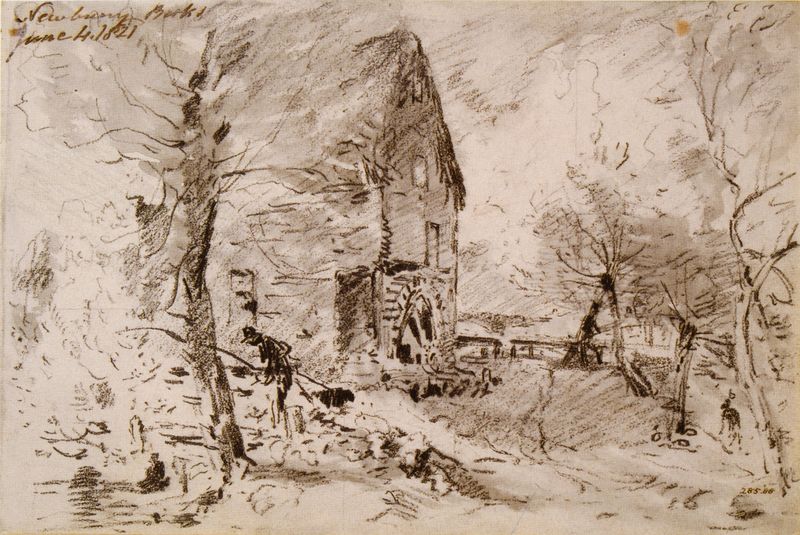
Titel: A Watermill at Newbury
Künstler: John Constable
Standort: London
Institution: Victoria & Albert Museum
Schlagwörter: baum, himmel, mann, schatten, wasser, weiß, wolken, bäume, fluss, landschaft, menschen, teich, äste, braun, fenster, hut, männer, schwarz, skizze, tür, zeichnung, dach, gebäude, haus, hund, tier, tiere, weg, wiese, wolke, zaun, beige, mensch, signatur, ast, bach, feld, mühle, natur, wind, brücke, busch, büsche, pfad, sträucher, figur, pflanzen, wald, zart, arbeit, müller, weiher, garten, schnell, schrift, ansicht, fassade, alter mann, studie, fischer, datierung, grafik, graphik, linien, hof, silhouette, bank, sepia, rad, sturm, stämme, unwetter, datum, striche, regen, tusche, helligkeit, reetdach, weiden, links, linie, kohle, zweig, schraffur, radierung, stich, schwarzweiß, strich, angel, bleistift, verschwommen, wanderer, rötel, angler, mühlrad, wasserrad, angeln, fischen, wassermühle, hung, andeutung, bum, rieddach, mann hund, sillhoute, 19. jh, schriift, 1821, flußmann